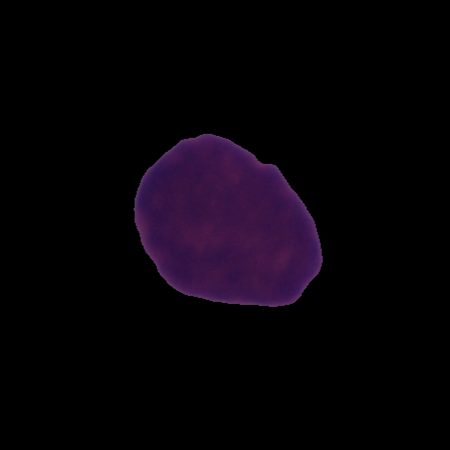
Label: cancer